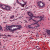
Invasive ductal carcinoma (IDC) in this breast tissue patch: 0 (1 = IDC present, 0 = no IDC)